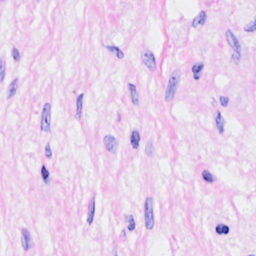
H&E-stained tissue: Breast